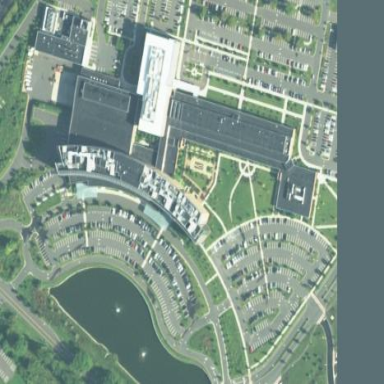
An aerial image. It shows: Healthcare facility identified as hospital.